Question: I am trying to retrieve data from realtime . I have this structure:

Now I tried to query it like this:
'''
private void firebaseListView(){
Query query = FirebaseDatabase.getInstance().getReference()
.child("expenses")
.child(mAuth.getCurrentUser().getUid())
.orderByValue();
query.addListenerForSingleValueEvent(new ValueEventListener() {
@Override
public void onDataChange(DataSnapshot dataSnapshot) {
for (DataSnapshot snapshot : dataSnapshot.getChildren()) {
Expenses expenses = dataSnapshot.getValue(Expenses.class);
mExpenseList.add(expenses);
}
}
@Override
public void onCancelled(DatabaseError databaseError) {
}
});
}
'''
'mExpenseList' is an array of the class 'Expenses'
It looks like this:
'''
private long id;
private String name;
private double value;
private String category;
private String date;
private String location;
private long category_id;
private String firebase_id;
'''
When I run the debugger I get the information from the database, but it says:
> java.lang.NullPointerException: Attempt to invoke virtual method 'boolean java.util.ArrayList.add(java.lang.Object)' on a null object reference
How can I fix this?
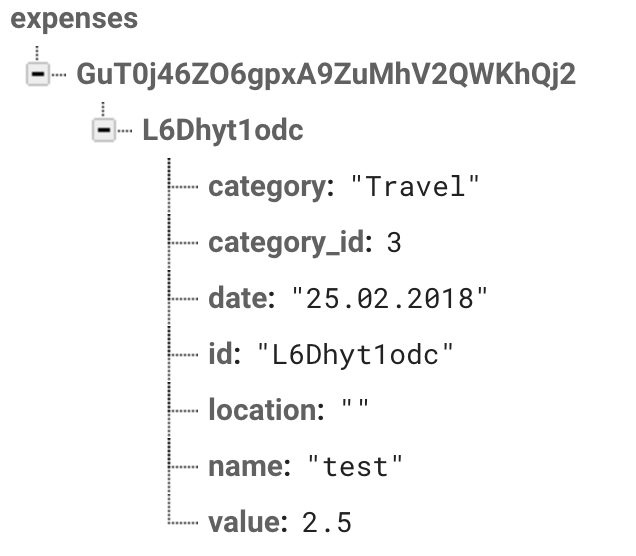
Answer: You are getting this error because you are trying to add objects of type 'Expenses' class to a list that has never been initialized. To solve this, just create your 'mExpenseList' variable, as a global variable:
'''
private List<Expenses> mExpenseList;
'''
And then in your 'onCreate()' method initialize it using the following line of code:
'''
mExpenseList = new ArrayList<>();
'''
That's it!